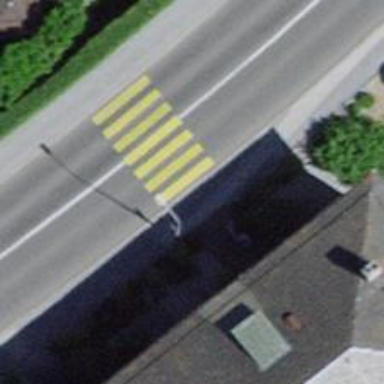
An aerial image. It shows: Kerb serving as barrier.